Interaction volume radius: 5 \u00c5
Interaction volume height: 15 \u00c5
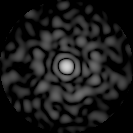
Disorder parameter: 0.859